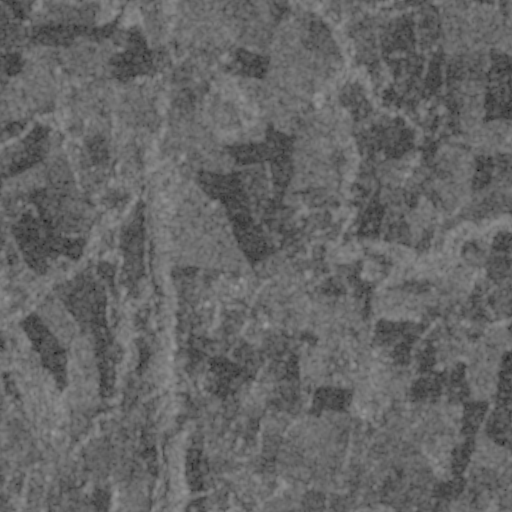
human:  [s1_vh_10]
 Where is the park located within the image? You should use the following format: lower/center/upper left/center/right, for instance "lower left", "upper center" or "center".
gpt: The park is located in the center right of the image.
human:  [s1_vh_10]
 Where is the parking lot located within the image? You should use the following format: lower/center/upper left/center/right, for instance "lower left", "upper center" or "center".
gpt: The parking lot is located in the lower right of the image.
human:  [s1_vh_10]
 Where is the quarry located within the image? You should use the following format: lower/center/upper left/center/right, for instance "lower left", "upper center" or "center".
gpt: There is no quarry in the image.

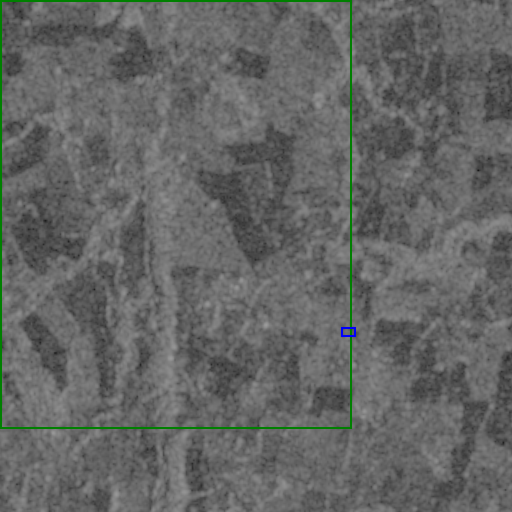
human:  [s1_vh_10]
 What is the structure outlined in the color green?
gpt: The structure outlined in green is a crop field.
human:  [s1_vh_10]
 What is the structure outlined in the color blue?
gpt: The structure outlined in blue is a park.
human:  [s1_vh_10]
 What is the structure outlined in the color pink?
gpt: There is no pink outline.